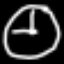
Label: clock